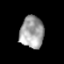
Tissue: prostate
Cell type: Myeloid cells
Senescence score: 0.3181
Nuclear area (px): 748
Mean DAPI intensity: 162.293